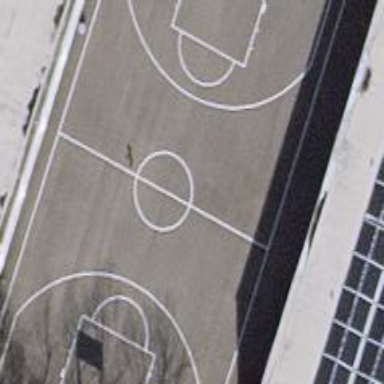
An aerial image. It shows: Asphalt basketball court on pitch.